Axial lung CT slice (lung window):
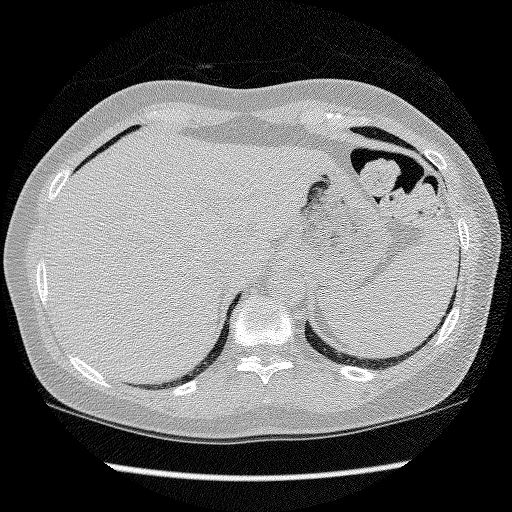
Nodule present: no